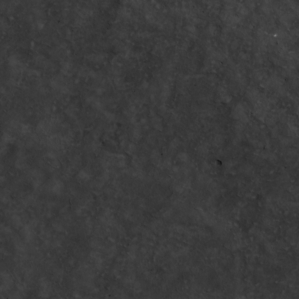
Label: non_frost